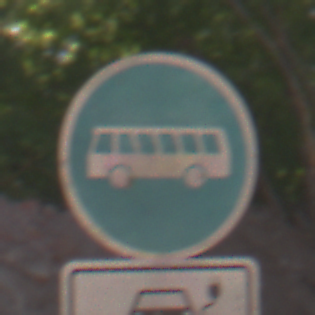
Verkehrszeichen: Busssonderstreifen
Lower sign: MehrspurigeFahrzeugeFrei11
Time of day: MorningAfternoon
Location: Outdoor (Suburban)
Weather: PartlyCloudy
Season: NotSpecified
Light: Natural